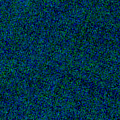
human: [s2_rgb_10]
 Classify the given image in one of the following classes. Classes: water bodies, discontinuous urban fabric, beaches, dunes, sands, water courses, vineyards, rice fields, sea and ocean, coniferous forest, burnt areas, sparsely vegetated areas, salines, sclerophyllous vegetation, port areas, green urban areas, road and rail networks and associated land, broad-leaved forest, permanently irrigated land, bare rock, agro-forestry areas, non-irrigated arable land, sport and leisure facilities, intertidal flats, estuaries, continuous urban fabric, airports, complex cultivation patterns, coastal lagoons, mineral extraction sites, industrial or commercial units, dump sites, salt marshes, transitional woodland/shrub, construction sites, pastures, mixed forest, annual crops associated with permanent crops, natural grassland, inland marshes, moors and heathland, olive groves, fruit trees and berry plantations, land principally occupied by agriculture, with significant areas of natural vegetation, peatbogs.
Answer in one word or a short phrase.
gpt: sea and ocean